Question: Today I am come across a problem in Drawing out Graph in Android Pro-grammatically. I am Using Achartengine graph library for achieving this , I have done with simple pie chart , But I have no clue how to make Concentric pie chart using this .
Here is a demo Image of graph which I want to make.
Thanx for help in advance :)
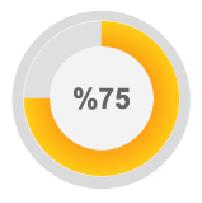
Answer: Here is the example, first create a 'LinearLayout' in your 'view(xml)' and get it in your 'activity'to pass it 'SingleDonutGraph' class to draw a 'donut graph' on this layout.You also have to pass 'graphValues[]'as double array(the value you have to set on donut graph).
'''
LayoutToDisplayChartLeftGraph = (LinearLayout) findViewById(R.id.right_graph_for_punch_count);
Intent achartIntentLeft = new SingleDonutGraph().execute(TabletPunchCountActivity.this, LayoutToDisplayChartLeftGraph,graphValues);
'''
Then use this class 'SingleDonutGraph.java'
'''
public class SingleDonutGraph {
private GraphicalView mChartView2;
static int count = 3;
int[] Mycolors = new int[] { Color.parseColor("#F2846B"),
Color.parseColor("#A01115"), Color.parseColor("#741E1E") };
String[] labels = { "TODAY", "AVERAGE", "TOTAL" };
public Intent execute(Context context, LinearLayout parent,double values[]) {
parent.removeAllViews();
int[] colors = new int[count];
for (int i = 0; i < count; i++) {
colors[i] = Mycolors[i];
}
DefaultRenderer renderer = buildCategoryRenderer(colors);
renderer.setShowLabels(false);
renderer.setBackgroundColor(Color.BLACK);
renderer.setPanEnabled(false);// Disable User Interaction
renderer.setScale((float) 1.4);
renderer.setInScroll(true); //To avoid scroll Shrink
renderer.setStartAngle(90);
renderer.setShowLegend(false);
MultipleCategorySeries categorySeries = new MultipleCategorySeries(
"Punch Graph");
categorySeries.add(labels, values);
mChartView2 = ChartFactory.getDoughnutChartView(context,
categorySeries, renderer);
parent.addView(mChartView2);
return ChartFactory.getDoughnutChartIntent(context, categorySeries,
renderer, null);
}
protected DefaultRenderer buildCategoryRenderer(int[] colors) {
DefaultRenderer renderer = new DefaultRenderer();
for (int color : colors) {
SimpleSeriesRenderer r = new SimpleSeriesRenderer();
r.setColor(color);
renderer.addSeriesRenderer(r);
}
return renderer;
}
}
'''